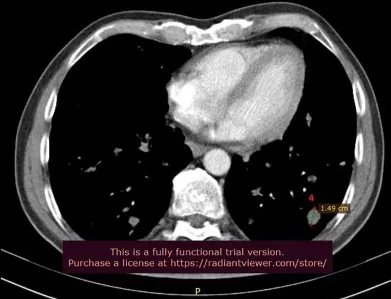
(A-C): Thoracic CT after the completion of 6 treatment courses, showing SD in the lung (August 2021).
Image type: radiology (ct)